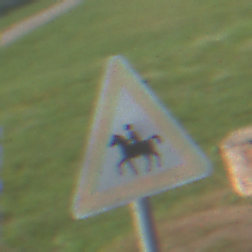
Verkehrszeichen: ReiterRechts
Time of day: MorningAfternoon
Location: Outdoor (Special)
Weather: Clear
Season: NotSpecified
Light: Natural